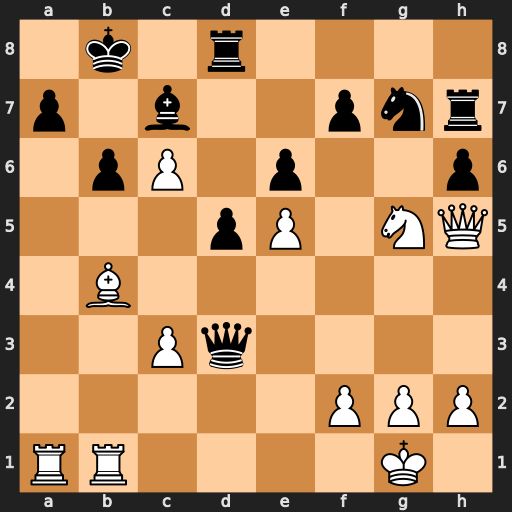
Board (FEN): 1k1r4/p1b2pnr/1pP1p2p/3pP1NQ/1B6/2Pq4/5PPP/RR4K1
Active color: w
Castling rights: -
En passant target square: -
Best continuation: Qf3 Qxf3 Nxf3